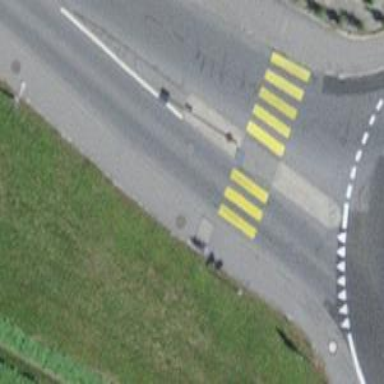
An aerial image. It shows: Kerb barrier.